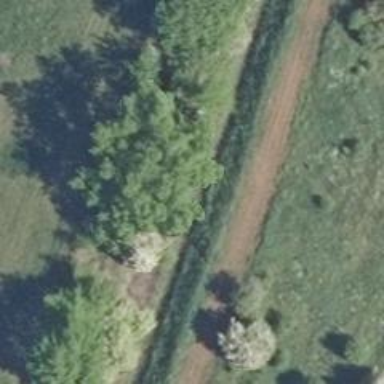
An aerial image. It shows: Row of trees in natural setting.